Question: I'm having some trouble getting a few buttons and images to center in a div. Please see the below image:

Now as you can see, the buttons and images etc are not getting centered (might be worth mentioning that these things are inside a form tag). Then ofcourse I have some test text that does get centered..
My HTML has the following structure:
'''
<div class="navigationButtons">
<form>
</form>
<p>Some tect that gets centered...</p>
</div>
'''
And my CSS:
'''
.navigationButtons{
text-align: center;
}
'''
Any idea why this would happen?
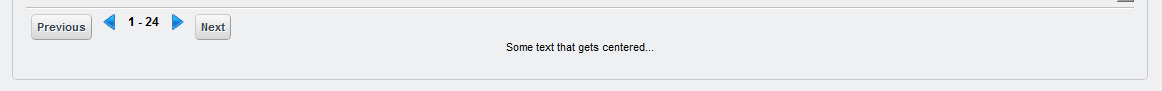
Answer: I am not able to test it on your code but this should work.
'''
.navigationButtons {
width:auto;
margin:0 auto;
text-align:center;
}
'''
or you could just align the form
'''
.navigationButtons form {
width:auto;
margin:0 auto;
}
'''